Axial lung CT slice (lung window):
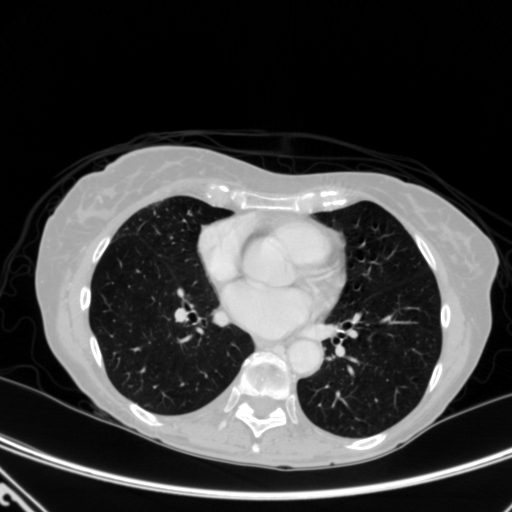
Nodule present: no